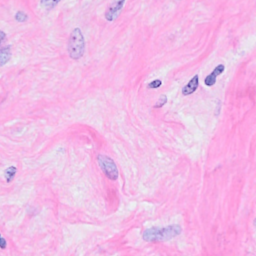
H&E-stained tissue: Breast